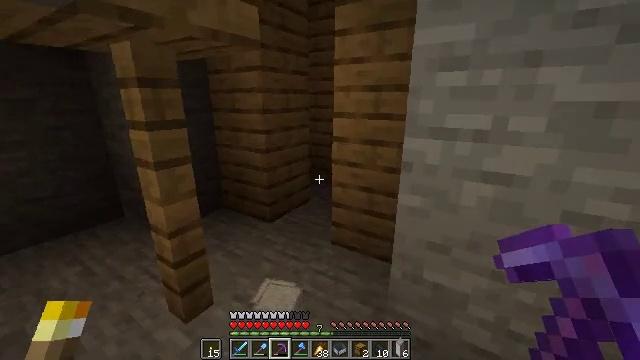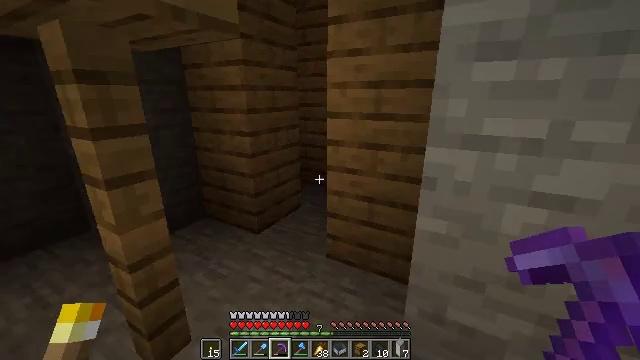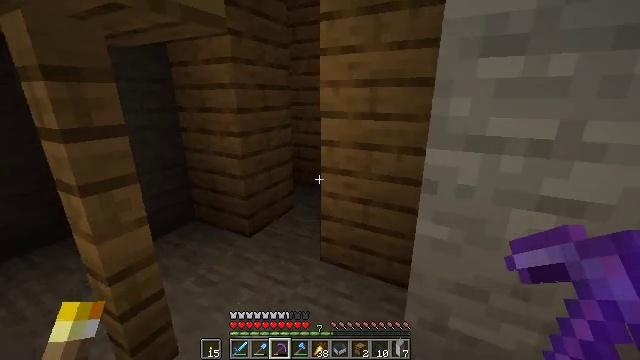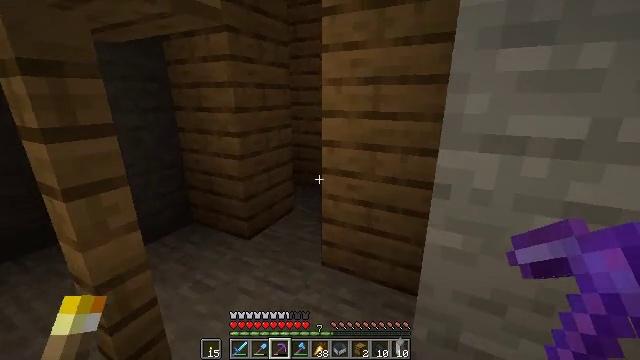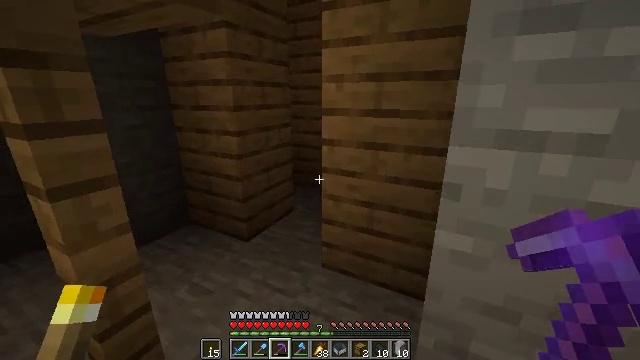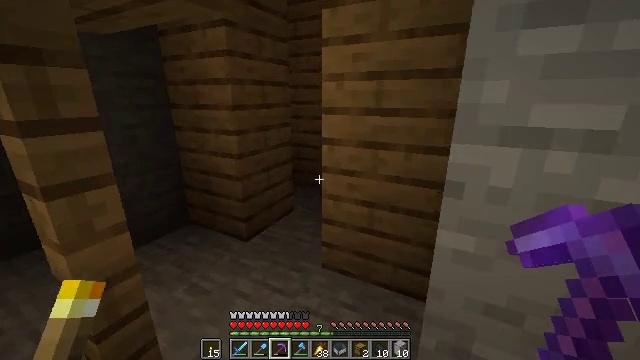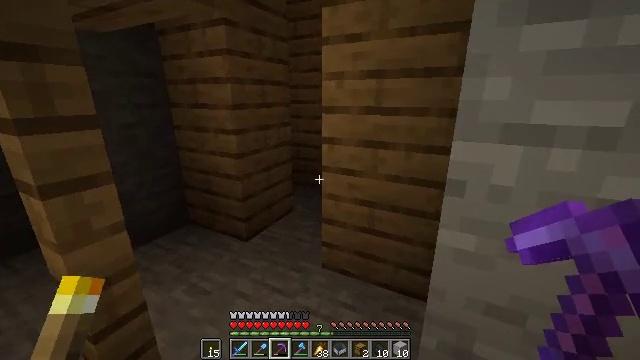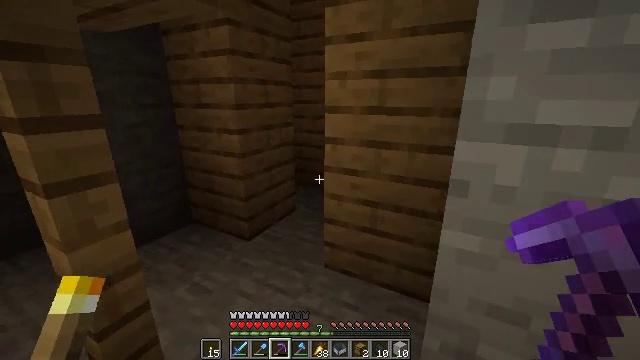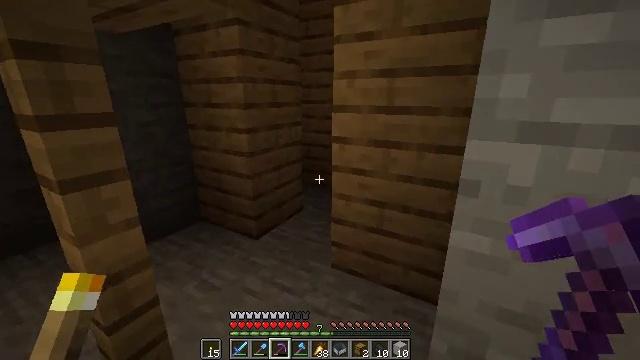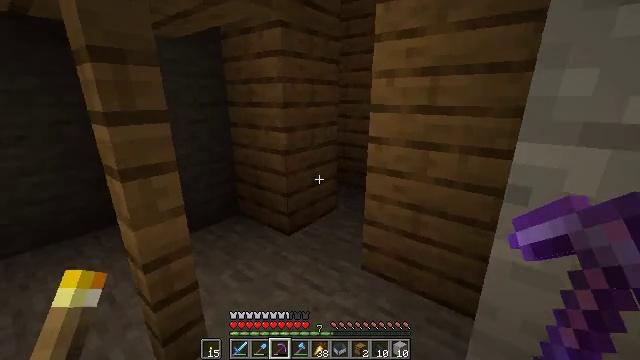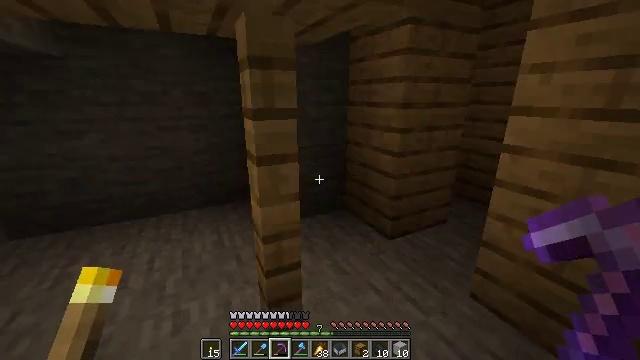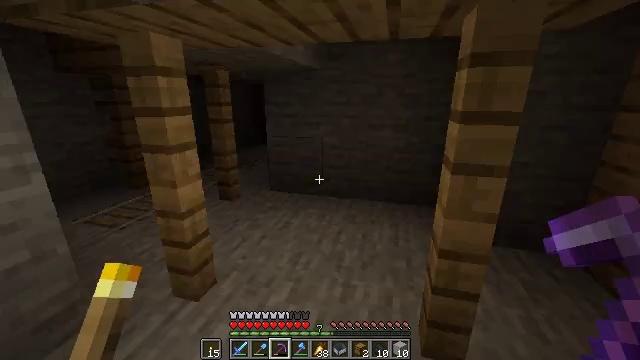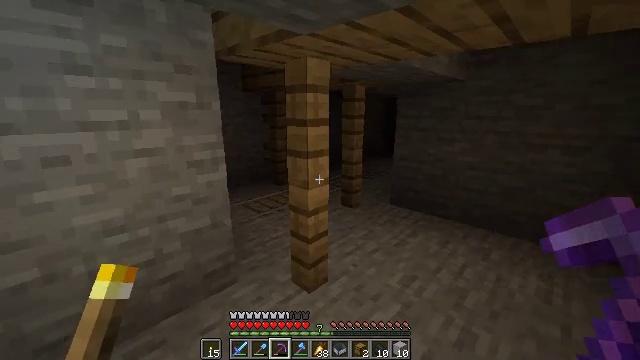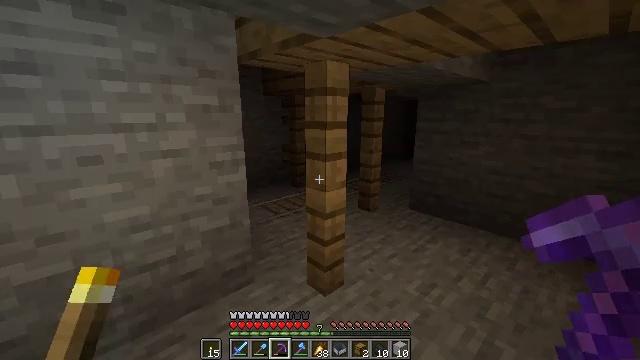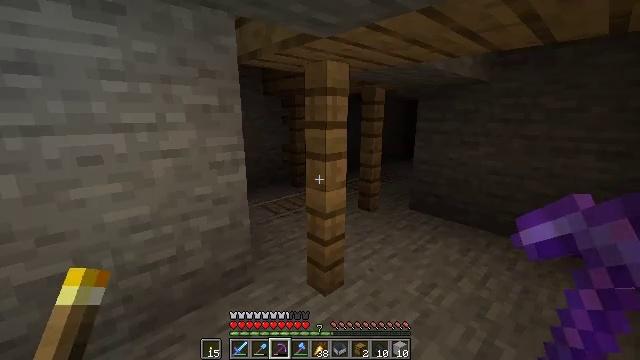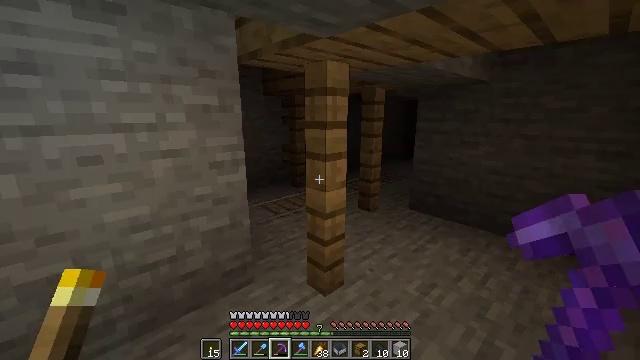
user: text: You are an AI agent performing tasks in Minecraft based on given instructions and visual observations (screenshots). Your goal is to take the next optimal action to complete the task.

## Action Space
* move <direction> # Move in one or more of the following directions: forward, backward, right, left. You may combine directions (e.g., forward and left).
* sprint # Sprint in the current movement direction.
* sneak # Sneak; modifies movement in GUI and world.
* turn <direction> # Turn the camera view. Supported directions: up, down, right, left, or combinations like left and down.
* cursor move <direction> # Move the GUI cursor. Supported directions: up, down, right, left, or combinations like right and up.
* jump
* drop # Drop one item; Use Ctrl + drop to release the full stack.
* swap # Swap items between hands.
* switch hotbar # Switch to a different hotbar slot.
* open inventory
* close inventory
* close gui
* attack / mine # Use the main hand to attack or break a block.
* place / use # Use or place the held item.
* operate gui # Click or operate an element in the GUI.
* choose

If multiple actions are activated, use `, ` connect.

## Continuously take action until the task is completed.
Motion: motion action
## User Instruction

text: Collect rails for building a railway.
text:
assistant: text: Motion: move forward, turn right
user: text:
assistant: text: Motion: turn right
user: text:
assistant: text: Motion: no_op
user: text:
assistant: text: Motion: no_op
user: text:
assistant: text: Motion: no_op
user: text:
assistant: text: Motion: no_op
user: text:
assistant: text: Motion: no_op
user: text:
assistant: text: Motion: turn left
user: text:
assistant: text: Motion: turn left
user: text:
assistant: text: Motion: turn left
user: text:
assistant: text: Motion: turn left
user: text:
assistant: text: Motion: turn left and up
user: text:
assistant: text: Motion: turn left
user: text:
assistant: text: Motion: no_op
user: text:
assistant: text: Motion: no_op
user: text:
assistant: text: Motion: no_op
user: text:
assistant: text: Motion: no_op
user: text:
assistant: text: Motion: no_op
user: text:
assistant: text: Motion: no_op
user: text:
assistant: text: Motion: turn right
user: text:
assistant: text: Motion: move forward, turn right
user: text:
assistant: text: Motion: move forward, turn right
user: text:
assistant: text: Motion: move forward
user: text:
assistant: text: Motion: move forward
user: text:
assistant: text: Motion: move forward, turn right
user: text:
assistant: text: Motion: move forward
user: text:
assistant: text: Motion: move forward
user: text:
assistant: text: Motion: move forward
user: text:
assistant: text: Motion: move forward
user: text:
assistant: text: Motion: move forward